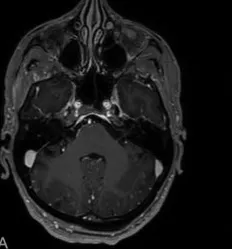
Comparison of axial CE-T1 ,. (A-C) Show LME evaluation at onset in Case 1: LME is more evident in CE-VWI compared to CE-T1 and also to CE-FLAIR, located along the folia of the cerebellar hemispheres and vermis.
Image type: radiology (mri)